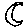
Label: moon